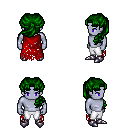
a pixel art fantasy rpg character, male body template, dark elf, purple skin, red tattered cape, white pants, green princess hairstyle, metal boots, four views (front, back, left, right), 2x2 character sprite sheet, small pixel art, hard edges, no anti-aliasing